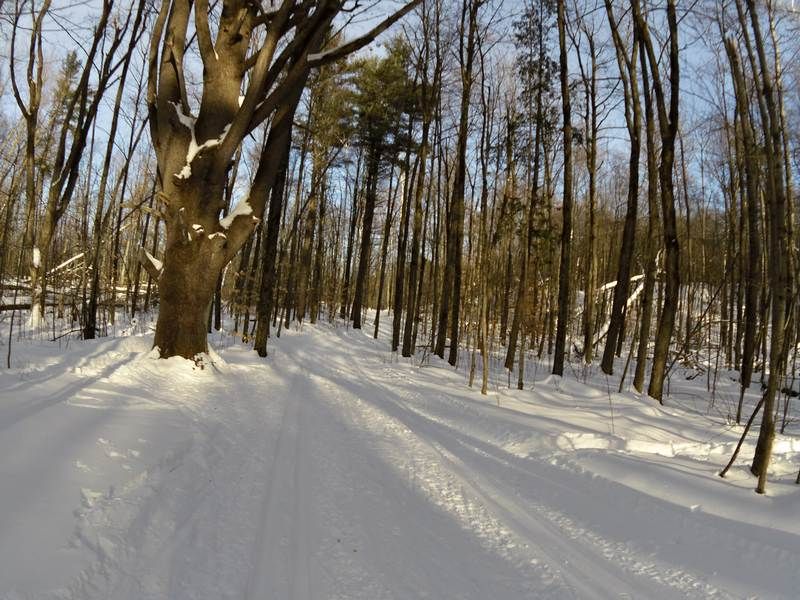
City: ottawa-gatineau